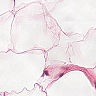
Metastatic tissue present: no